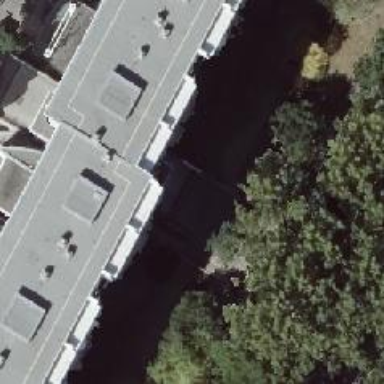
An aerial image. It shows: Footway tunnel passing through building.